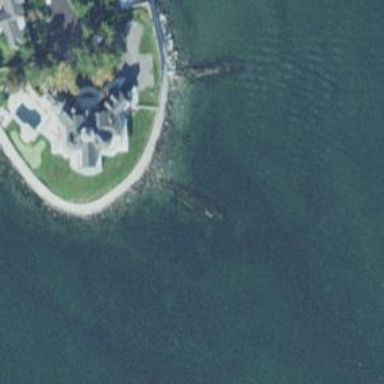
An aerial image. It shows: Breakwater structure.